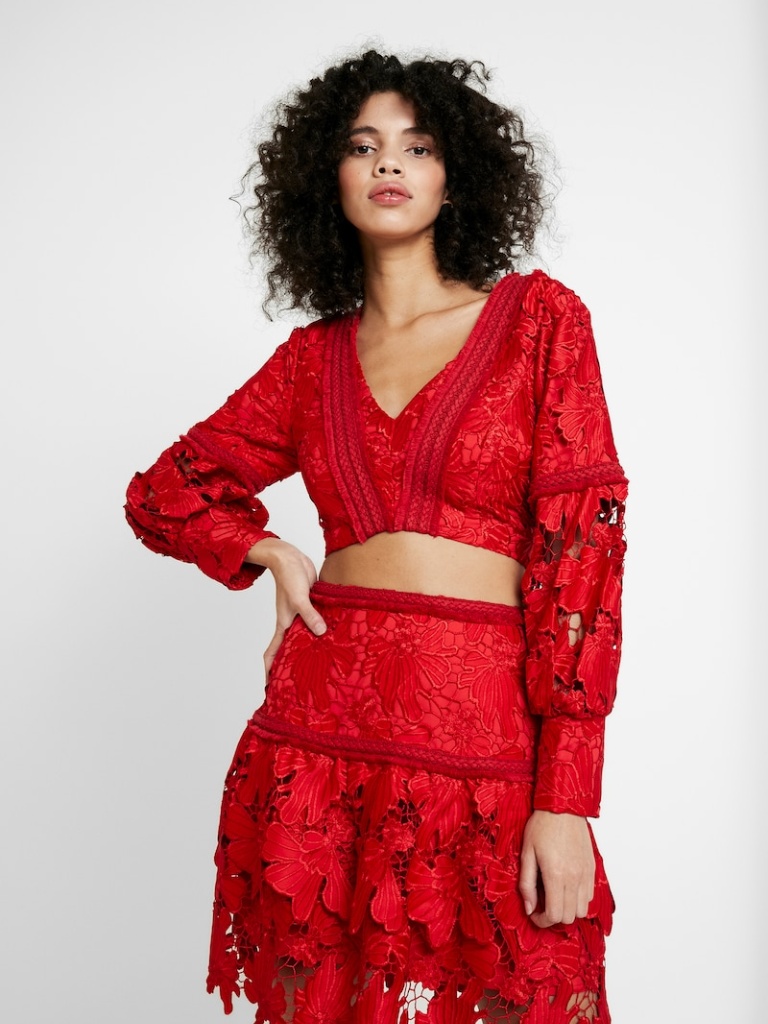
lace tight a long-sleeved with the sleeves down cropped length Fully Tucked in v-neck blouse